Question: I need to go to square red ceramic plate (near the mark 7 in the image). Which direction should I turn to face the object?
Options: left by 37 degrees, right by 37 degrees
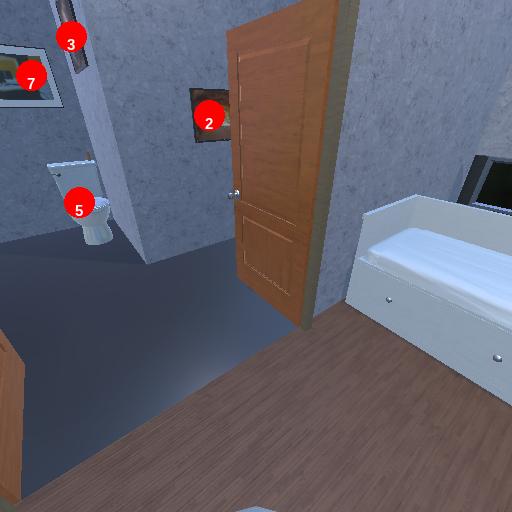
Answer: left by 37 degrees